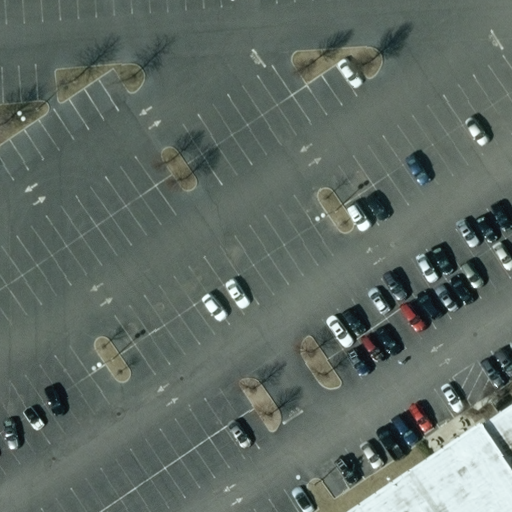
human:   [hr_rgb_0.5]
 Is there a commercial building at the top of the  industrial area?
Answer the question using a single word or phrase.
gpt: no

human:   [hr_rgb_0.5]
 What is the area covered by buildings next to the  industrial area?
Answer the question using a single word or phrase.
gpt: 6028m2

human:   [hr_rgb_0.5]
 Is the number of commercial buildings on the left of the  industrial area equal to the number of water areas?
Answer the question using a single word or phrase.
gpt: yes

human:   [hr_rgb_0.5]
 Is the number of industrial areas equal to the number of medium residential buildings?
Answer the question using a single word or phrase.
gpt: no

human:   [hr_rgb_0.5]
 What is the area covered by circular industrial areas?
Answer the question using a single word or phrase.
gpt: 0m2

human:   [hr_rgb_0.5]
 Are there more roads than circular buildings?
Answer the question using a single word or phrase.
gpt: no

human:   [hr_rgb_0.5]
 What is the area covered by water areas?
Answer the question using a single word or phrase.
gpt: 0m2

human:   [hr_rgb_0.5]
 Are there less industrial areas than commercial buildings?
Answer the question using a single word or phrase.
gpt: no

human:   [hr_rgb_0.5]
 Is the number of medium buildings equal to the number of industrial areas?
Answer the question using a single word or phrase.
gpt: no

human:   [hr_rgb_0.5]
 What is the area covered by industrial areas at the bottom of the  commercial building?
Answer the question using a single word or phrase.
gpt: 0m2

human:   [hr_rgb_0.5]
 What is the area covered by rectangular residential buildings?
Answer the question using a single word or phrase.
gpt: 0m2

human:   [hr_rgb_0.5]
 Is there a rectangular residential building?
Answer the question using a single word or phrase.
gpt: no

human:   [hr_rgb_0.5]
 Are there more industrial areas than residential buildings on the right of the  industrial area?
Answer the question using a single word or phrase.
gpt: yes

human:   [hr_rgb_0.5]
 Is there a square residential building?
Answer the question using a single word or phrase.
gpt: no

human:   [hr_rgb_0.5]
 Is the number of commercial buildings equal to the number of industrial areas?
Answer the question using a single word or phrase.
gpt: yes

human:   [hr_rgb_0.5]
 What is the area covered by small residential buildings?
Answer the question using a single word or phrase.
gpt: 0m2

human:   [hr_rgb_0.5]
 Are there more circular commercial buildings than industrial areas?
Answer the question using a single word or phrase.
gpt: no

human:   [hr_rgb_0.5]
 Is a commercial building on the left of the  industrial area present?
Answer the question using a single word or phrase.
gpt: no

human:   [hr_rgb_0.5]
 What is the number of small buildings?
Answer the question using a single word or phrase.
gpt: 0

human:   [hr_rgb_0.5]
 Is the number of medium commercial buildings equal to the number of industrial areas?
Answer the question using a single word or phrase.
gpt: no

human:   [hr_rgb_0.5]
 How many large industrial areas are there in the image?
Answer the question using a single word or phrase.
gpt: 1

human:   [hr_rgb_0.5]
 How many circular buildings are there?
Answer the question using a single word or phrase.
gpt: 0

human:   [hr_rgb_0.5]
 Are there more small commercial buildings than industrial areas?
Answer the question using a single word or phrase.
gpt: no

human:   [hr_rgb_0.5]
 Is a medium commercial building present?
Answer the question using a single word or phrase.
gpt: no

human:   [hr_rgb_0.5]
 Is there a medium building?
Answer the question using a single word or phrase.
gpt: no

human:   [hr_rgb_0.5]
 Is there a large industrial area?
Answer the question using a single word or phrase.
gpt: yes

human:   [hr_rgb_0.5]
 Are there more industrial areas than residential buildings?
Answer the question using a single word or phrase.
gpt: yes

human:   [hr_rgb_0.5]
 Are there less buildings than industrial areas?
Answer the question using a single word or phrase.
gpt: no

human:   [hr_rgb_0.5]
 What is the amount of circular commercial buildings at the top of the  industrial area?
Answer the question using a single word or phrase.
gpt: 0

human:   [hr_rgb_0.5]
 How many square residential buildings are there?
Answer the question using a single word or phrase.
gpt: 0

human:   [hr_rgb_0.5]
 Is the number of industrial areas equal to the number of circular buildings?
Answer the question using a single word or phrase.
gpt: no

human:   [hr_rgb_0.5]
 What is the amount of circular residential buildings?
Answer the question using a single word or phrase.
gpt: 0

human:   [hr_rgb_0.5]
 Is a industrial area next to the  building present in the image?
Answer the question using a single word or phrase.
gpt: yes

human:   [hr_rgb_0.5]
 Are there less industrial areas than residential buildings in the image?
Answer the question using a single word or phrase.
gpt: no

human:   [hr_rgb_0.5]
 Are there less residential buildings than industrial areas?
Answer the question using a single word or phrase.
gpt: yes

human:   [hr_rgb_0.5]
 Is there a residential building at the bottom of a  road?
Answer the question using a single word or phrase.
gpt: no